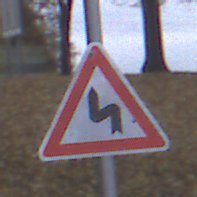
Verkehrszeichen: DoppelkurveZunaechstLinks
Umgebung: Outdoor, Urban
Tageszeit: MorningAfternoon
Wetter: Overcast
Licht: Natural
Jahreszeit: NotSpecified
Kontrast: LowContrast